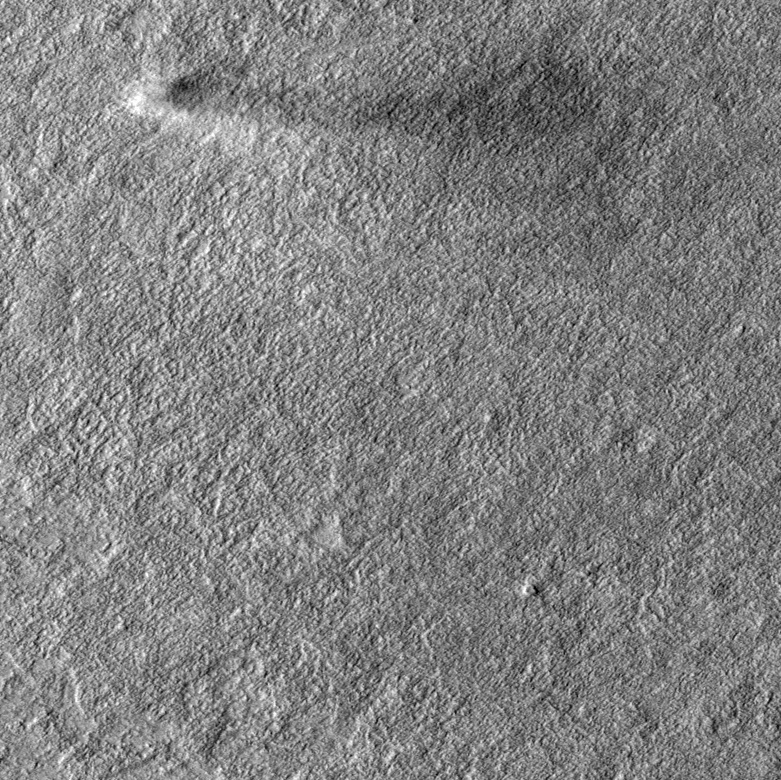
Label: dustdevil